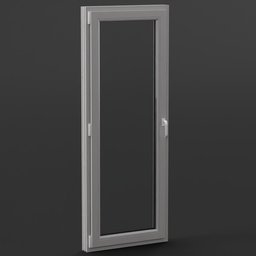
Label: architecture